Question: So I have set up a Java GUI like the one pictured below (apologies for horribly painted recreation):
Layout for Java GUI

All of the JPanels are equal size (not shown well in the drawing). What I'm trying to do is make it so that when I am doing something with the progress bars (I.E reading some text files in), the JPanels will cycle through. As in the red one will go to the bottom, the orange one will go to the top, and thus keep going in this cycle. I'd like them to change every half second and wait 2 seconds after the program is open to start moving. I'd also like them to stop when one of the progress bars reaches 100%.
After doing some reading I think the Java TimerTask class would be a good fit for this, but I have no experience with it and am not really sure how I would go about doing something like this with it.
Any hints or ideas at how to go about this would be greatly appreciated!
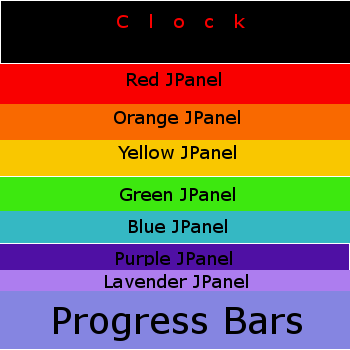
Answer: It would be far simpler to keep a model of colors (and text, if 'Red JPanel' is part of what the user sees) & simply change the BG colors of the existing panels appropriate to a counter used as an index to an array of those color(/text) combos.
As mentioned by @MadProgrammer, A Swing 'Timer' would be more appropriate, as the Swing timer ensures updates are made on the EDT. Or rather two timers. The 1st would be a single shot timer to delay two seconds. The 2nd would cycle the colors.
Like this (adjust colors and numbers to need):
<URL>
'''
import java.awt.*;
import java.awt.event.*;
import javax.swing.*;
import javax.swing.border.*;
public class ColorCycler {
private JComponent ui = null;
Color[] colors = {
Color.RED,
Color.ORANGE,
Color.YELLOW,
Color.GREEN,
Color.CYAN.darker(),
Color.MAGENTA.darker(),
Color.MAGENTA.darker().darker()
};
int counter = 0;
JPanel[] panels = new JPanel[colors.length];
ColorCycler() {
initUI();
}
public void initUI() {
if (ui!=null) return;
ui = new JPanel(new BorderLayout(4,4));
ui.setBorder(new EmptyBorder(4,4,4,4));
ui.setBackground(Color.CYAN);
ui.add(new JLabel(
"Clock", SwingConstants.CENTER), BorderLayout.PAGE_START);
ui.add(new JLabel(
"Progress Bars", SwingConstants.CENTER), BorderLayout.PAGE_END);
JPanel colorPanel = new JPanel(new GridLayout(0, 1));
Border border = new EmptyBorder(new Insets(10, 200, 10, 200));
for (int ii=0; ii<colors.length; ii++) {
JPanel p = new JPanel();
p.setBorder(border);
panels[ii] = p;
colorPanel.add(p);
}
ui.add(colorPanel, BorderLayout.CENTER);
ActionListener colorListener = new ActionListener() {
@Override
public void actionPerformed(ActionEvent e) {
counter++;
setColors();
}
};
final Timer colorCycleTimer = new Timer(50, colorListener);
ActionListener delayListener = new ActionListener() {
@Override
public void actionPerformed(ActionEvent e) {
colorCycleTimer.start();
}
};
Timer delayTimer = new Timer(2000, delayListener);
delayTimer.setRepeats(false);
delayTimer.start();
setColors();
}
private void setColors() {
for (int ii=0; ii<colors.length; ii++) {
panels[(counter+ii)%colors.length].setBackground(colors[ii]);
}
}
public JComponent getUI() {
return ui;
}
public static void main(String[] args) {
Runnable r = new Runnable() {
@Override
public void run() {
try {
UIManager.setLookAndFeel(UIManager.getSystemLookAndFeelClassName());
} catch (Exception useDefault) {
}
ColorCycler o = new ColorCycler();
JFrame f = new JFrame(o.getClass().getSimpleName());
f.setDefaultCloseOperation(JFrame.EXIT_ON_CLOSE);
f.setLocationByPlatform(true);
f.setContentPane(o.getUI());
f.pack();
f.setMinimumSize(f.getSize());
f.setVisible(true);
}
};
SwingUtilities.invokeLater(r);
}
}
'''